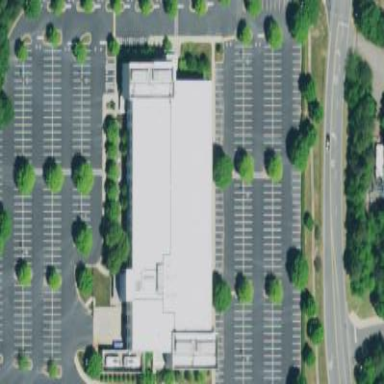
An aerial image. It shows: Commercial building.